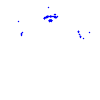
Particle: pion